Question: when I have '<?php __('Ecoutez votre grand-mere'); ?>' I have an output with question mark chars like: 'coutez votre grand-mre'. Charset is set to utf-8 in my header. What's wrong ?

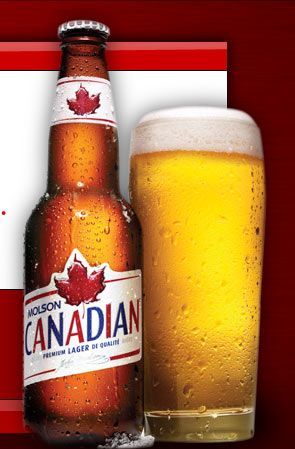
Answer: This happened to a colleague a few days ago. He was using Eclipse and he was not saving the file as UTF-8.